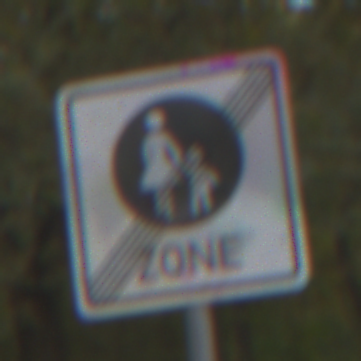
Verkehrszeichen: EndeFussgaengerzone
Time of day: Midday
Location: Outdoor (Nature)
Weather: Overcast
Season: Autumn
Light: Natural